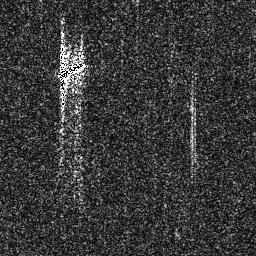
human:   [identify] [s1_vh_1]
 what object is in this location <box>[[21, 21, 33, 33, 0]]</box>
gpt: <ref>1 medium ship at the top left</ref>